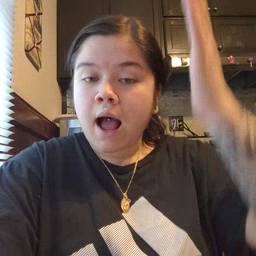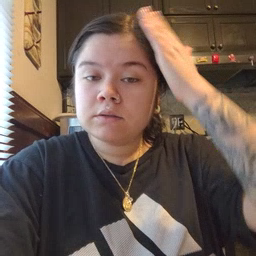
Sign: hat